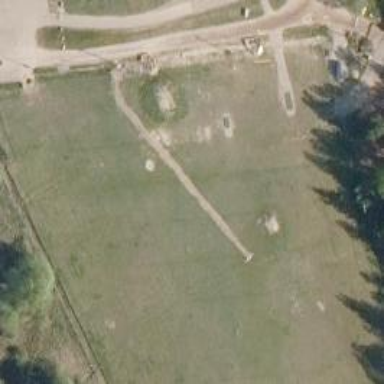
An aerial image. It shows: Disc golf basket.